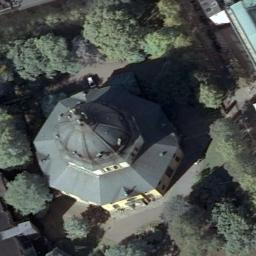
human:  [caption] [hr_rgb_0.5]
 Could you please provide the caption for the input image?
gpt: This is a church with five roofs like balls .

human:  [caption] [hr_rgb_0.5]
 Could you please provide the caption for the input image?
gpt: The church with a circular roof is surrounded by some trees .

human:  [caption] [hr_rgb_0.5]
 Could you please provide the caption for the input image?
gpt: A church with a polygonal gray roof, A circular roof on the main house in the middle of the church, And many trees around the church .

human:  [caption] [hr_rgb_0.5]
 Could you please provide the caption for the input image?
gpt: The church with an octagon pointed tower is surrounded by some trees .

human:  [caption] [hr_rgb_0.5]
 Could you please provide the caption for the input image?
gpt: A church with an octangle structure and a round roof is surrounded by many trees .